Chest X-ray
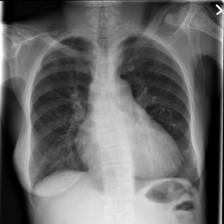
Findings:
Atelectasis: negative
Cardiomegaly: positive
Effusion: negative
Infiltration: negative
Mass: negative
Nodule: negative
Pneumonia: negative
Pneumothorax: negative
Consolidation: negative
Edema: negative
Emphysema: negative
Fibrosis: negative
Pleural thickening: negative
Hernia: negative